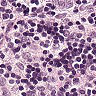
Metastatic tissue present: no